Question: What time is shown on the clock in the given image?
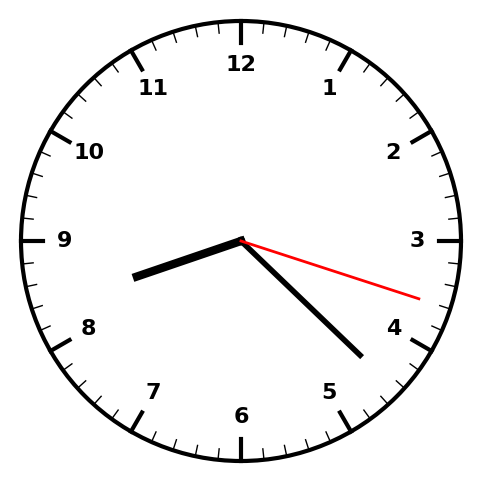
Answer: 08:22:18